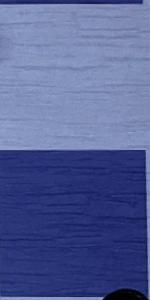
Label: Empty